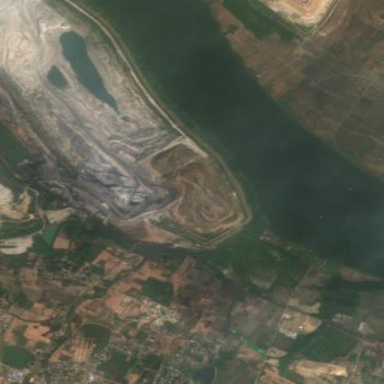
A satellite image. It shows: Spoil heap created by human activity.